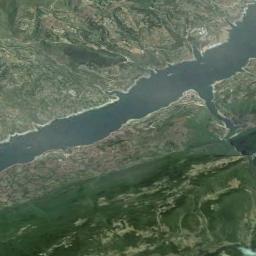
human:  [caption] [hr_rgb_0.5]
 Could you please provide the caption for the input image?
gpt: The river is surrounded by trees .

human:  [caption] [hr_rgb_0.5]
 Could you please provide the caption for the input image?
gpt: The deep blue river with some tributaries goes through the mountainous area .

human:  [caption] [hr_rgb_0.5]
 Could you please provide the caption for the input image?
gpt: A curvy turquoise river with several tributaries on both sides of the shore is a land mixed with green and tan .

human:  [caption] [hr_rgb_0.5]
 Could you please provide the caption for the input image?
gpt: The river goes through bare land and green trees .

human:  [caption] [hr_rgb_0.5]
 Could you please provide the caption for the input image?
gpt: There are some green forests and meadows near the river .